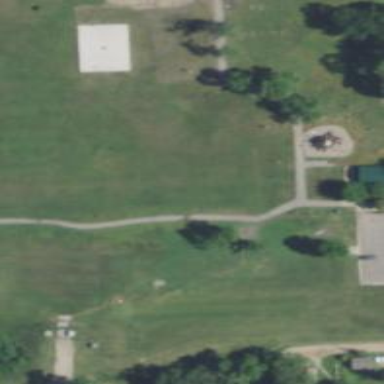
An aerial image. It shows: Disc golf hole.